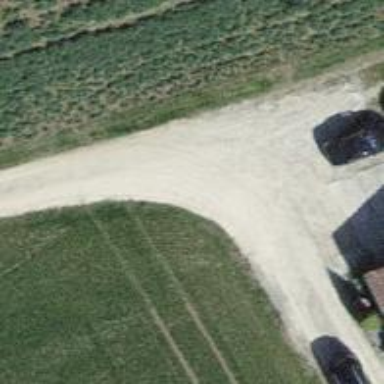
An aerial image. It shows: Service road with compacted surface.